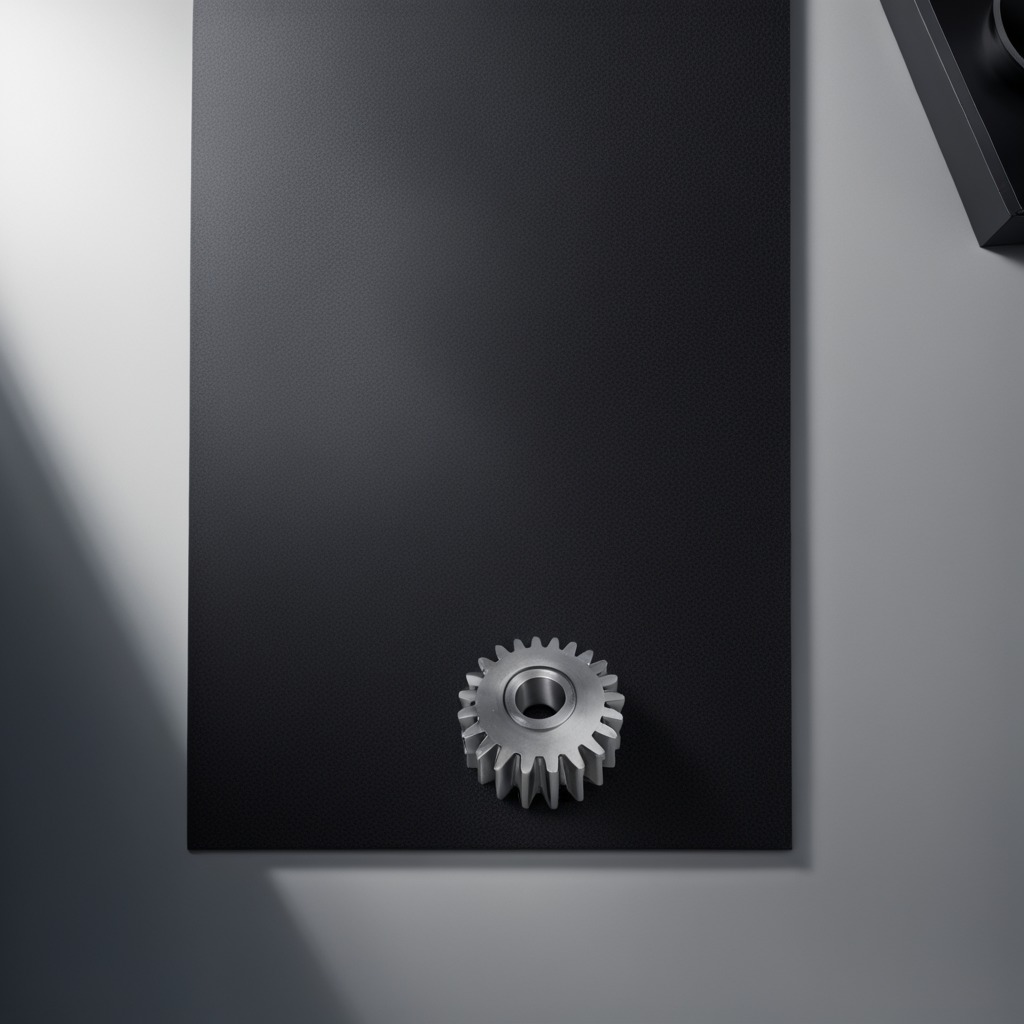
A steel gear with teeth is lying on a clean granite tabletop covered with a black rubber mat inside a workshop under bright overhead lighting crisp shadows high clarity worn but beneath the mat.